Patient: sex M, age 29
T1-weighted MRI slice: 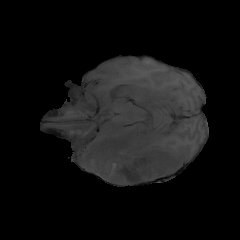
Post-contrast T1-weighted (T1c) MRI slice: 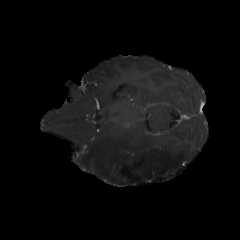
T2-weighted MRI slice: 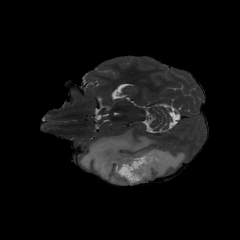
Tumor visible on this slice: yes
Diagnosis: Astrocytoma, IDH-mutant
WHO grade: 4